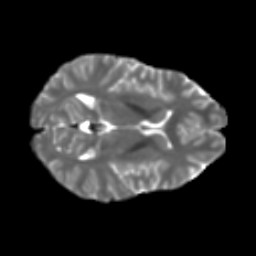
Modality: T2w
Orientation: axial
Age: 30
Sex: female
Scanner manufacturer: ge
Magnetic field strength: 3 T
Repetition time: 7.8 s
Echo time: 0.0606 s